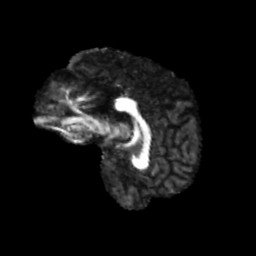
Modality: FA
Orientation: sagittal
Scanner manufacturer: siemens
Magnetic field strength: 3 T
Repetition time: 4 s
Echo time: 0.0594 s